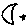
Label: moon